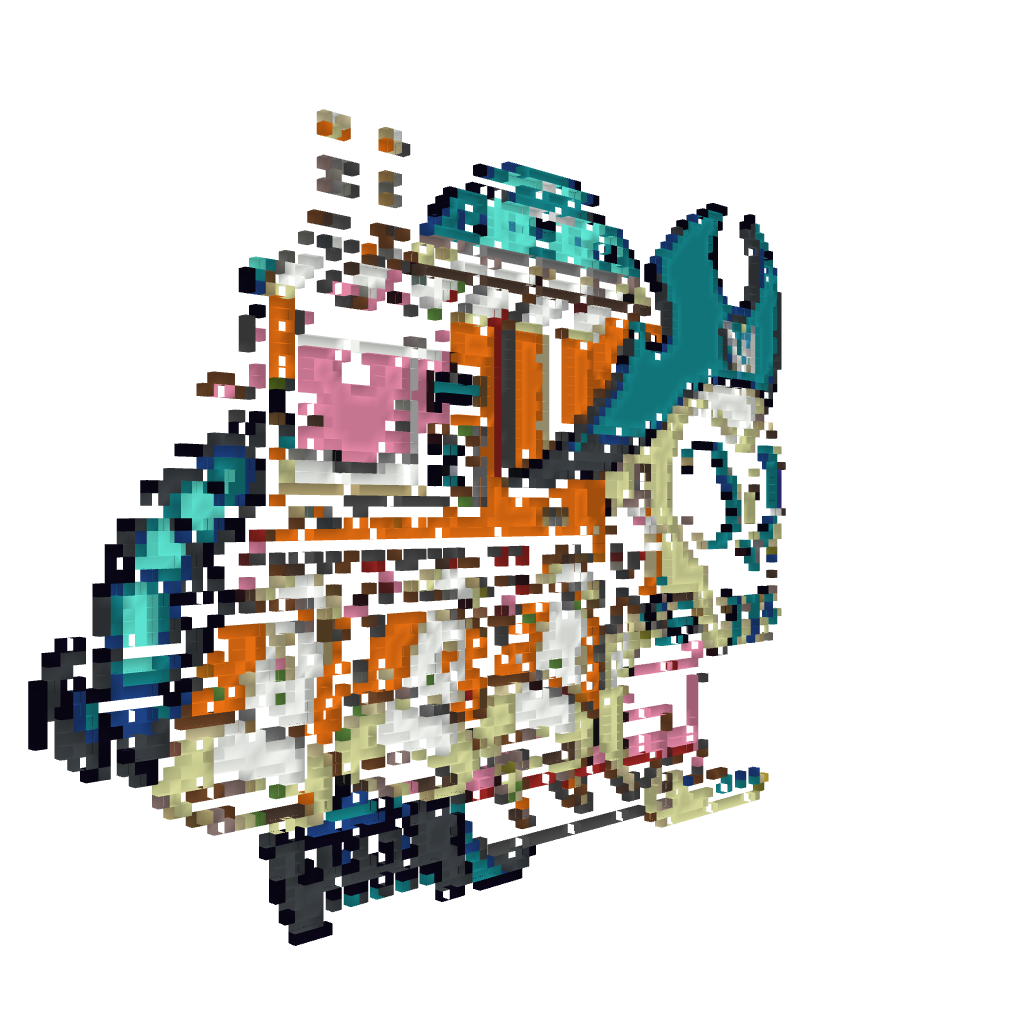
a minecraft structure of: Wily Machine #10 (ErnieCIII)